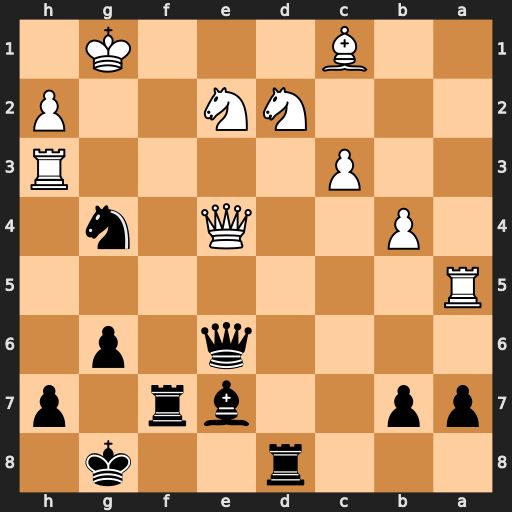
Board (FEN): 3r2k1/pp2br1p/4q1p1/R7/1P2Q1n1/2P4R/3NN2P/2B3K1
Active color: b
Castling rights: -
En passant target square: -
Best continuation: Qb6+ Nd4 Nf2